Question: We noticed a situation (PDF) where the reg mark in the TOC entry generated the symbol a bit higher than it appears in the content.
Here's a screencap. The top is the TOC and you can see the registered mark is much higher than the bottom example which is the Chapter title and content.

This is using DITA-OT 1.7.3 default PDF2 plugin.
I looked through topic.fo and both use:
'<fo:inline line-height="100%" font-family="Helvetica, Arial Unicode MS" baseline-shift="20%" font-size="smaller">®️</fo:inline>'
But they each use a different wrapper.
The TOC uses:
'<fo:inline end-indent="14pt" keep-together.within-line="auto" line-height-shift-adjustment="disregard-shifts" font-family="Helvetica, Arial Unicode MS">'
The Content uses:
'<fo:inline baseline-shift="20%" font-size="75%" line-height-shift-adjustment="disregard-shifts">'
I looked through the TOC styling a bit but I'm not seeing where to make the adjustment.
I'm guessing the toc needs: baseline-shift="20%" font-size="75%"
This is a minor issue but is there any insight on where to make the adjustments so they're consistent?
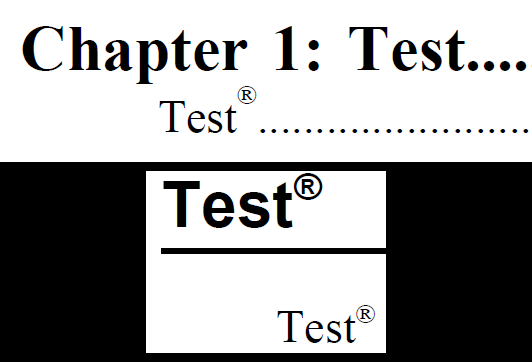
Answer: I'm not sure that making the change you describe would give you what you expect. I have a feeling if you make those changes to the TOC wrapper, you may wind up with the entire content of the TOC smaller. You may want to change the line-height-shift-adjustment for the TOC wrapper to a value of consider-shifts to see what that does.